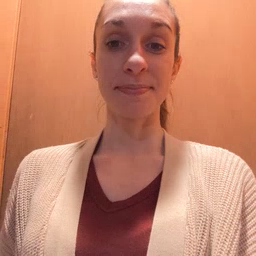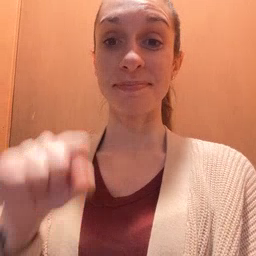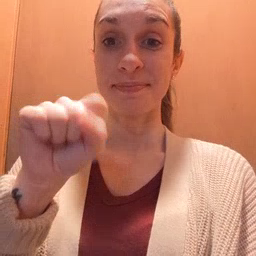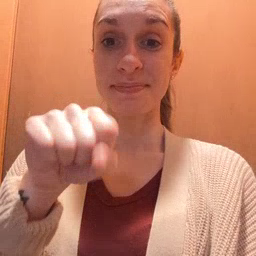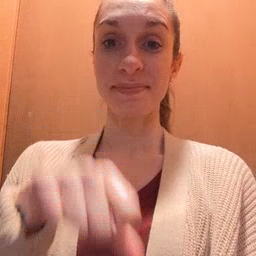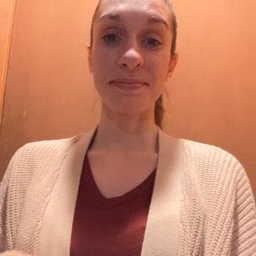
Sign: yes